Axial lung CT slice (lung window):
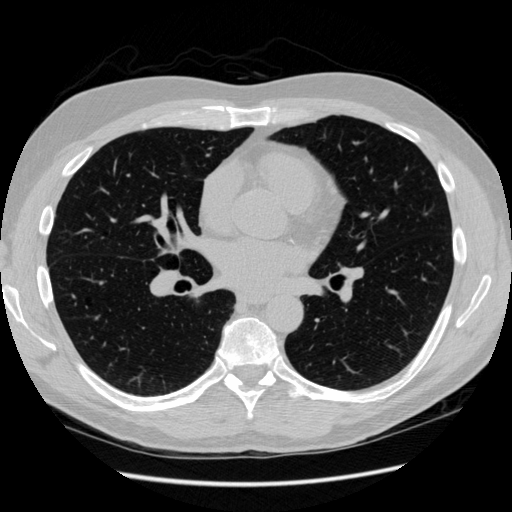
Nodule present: no